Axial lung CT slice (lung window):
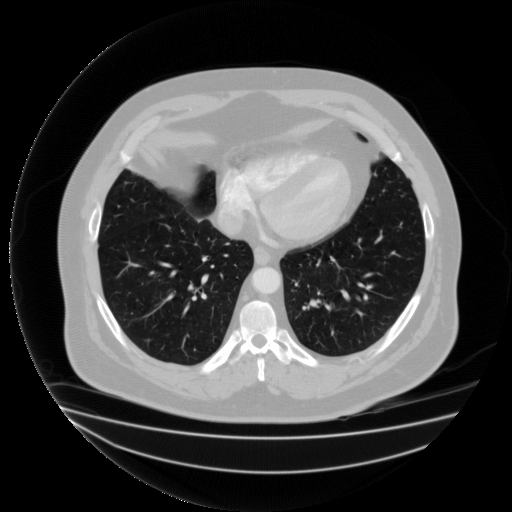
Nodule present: no